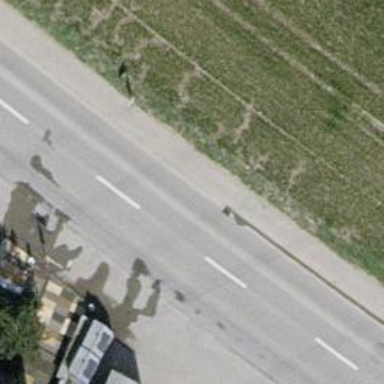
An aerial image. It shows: Asphalt sidewalk leading to platform for public transport.